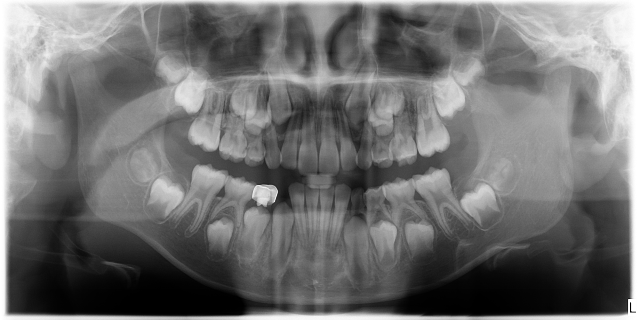
child